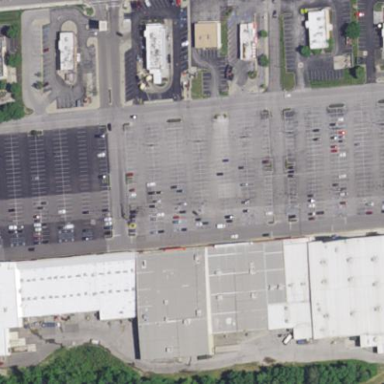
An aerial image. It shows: Parking area with surface.